Question: For a school project I need to create a Simulink model to simulate the behaviour of my prototype.
I made the following model (which is not finished yet), however, I'm new to Matlab and Simulink, and there are a few things I don't understand:
- - 'Warning: The block 'BLOCK NAME' is writing to the data store 'BLOCK NAME' but the block(s) 'BLOCK NAME' have already written to a portion or the entire region of this memory at time 0.0'-

Model: <URL>
Thank you.
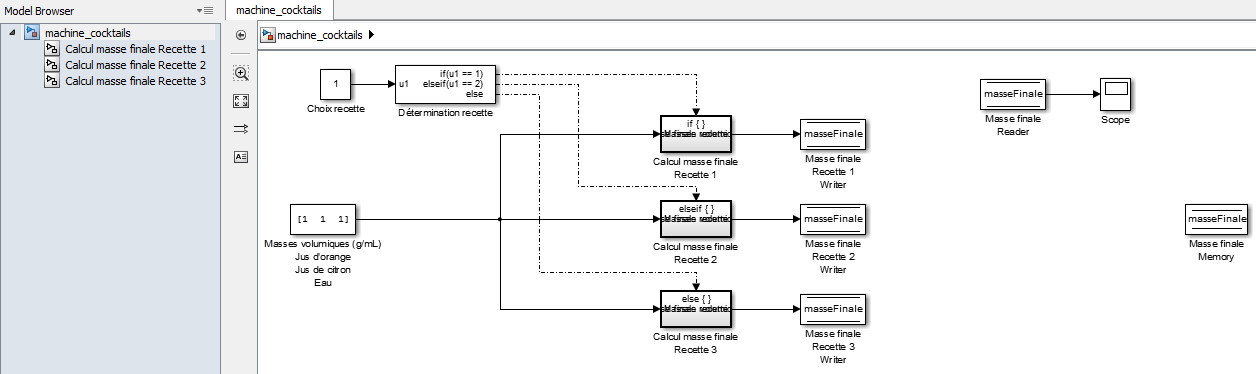
Answer: - Solid lines represent signal/data flow; dot-dash lines represent signals (which control execution of other blocks). The different types are simply to help the reader understand what's going on in the model more quickly than would be the case if all lines were solid.- Only one of the If-Action subsystems are executed. (In your case this is the first one). However of the Data Store Write blocks are executed. The If-Action subsystems are conditionally executed and hence only execute when their appropriate If condition is true. However everything outside them gets executed at every time step. So the first Data Store Write writes 250, but that gets overwritten with 0 by the second one, which also gets overwritten with 0 by the third one. The warning you are getting is just telling you that multiple blocks are writing to the same memory store at each time step. Typically that is a bad thing.- To fix the above issue, and hence to get the correct output writing to the data store and displaying in the scope, do the following,

The Merge block passes through the last input that was updated, which will correspond to the last If-Action subsystem that was executed, which in turn will be the appropriate true If condition.